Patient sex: F
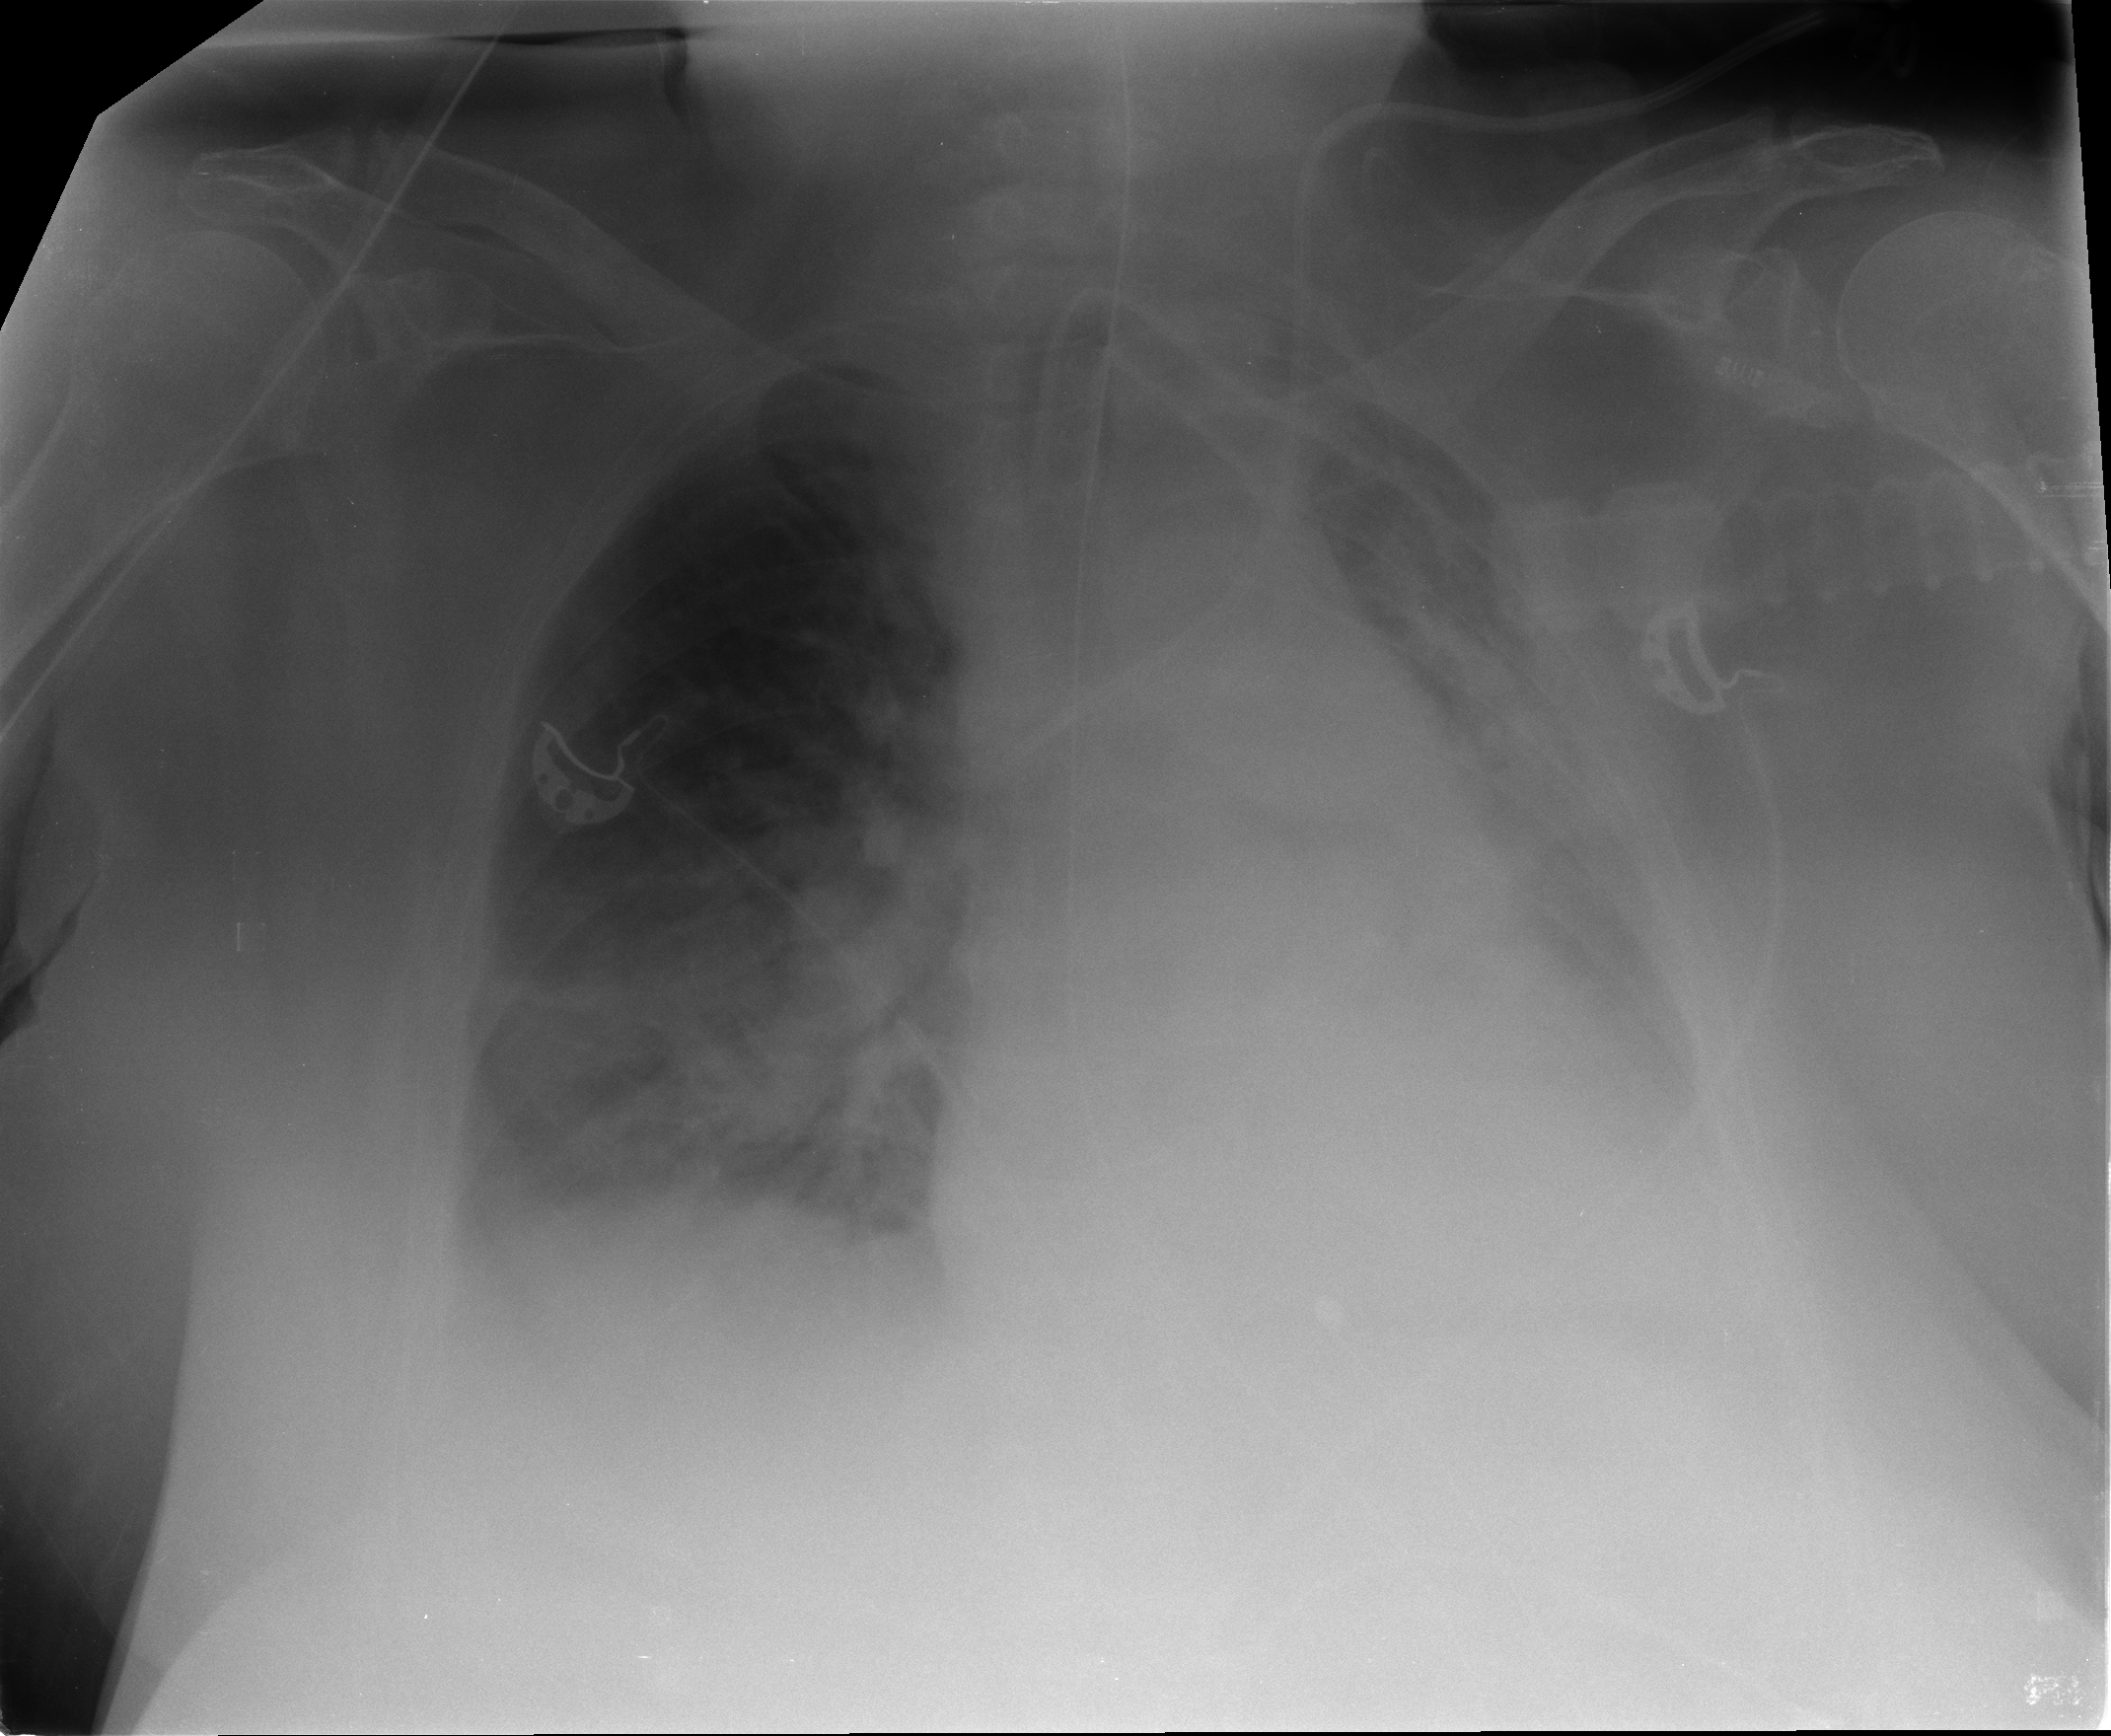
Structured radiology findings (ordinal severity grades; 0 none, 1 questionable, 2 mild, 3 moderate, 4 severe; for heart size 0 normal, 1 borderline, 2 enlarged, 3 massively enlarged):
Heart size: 1
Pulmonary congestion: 2
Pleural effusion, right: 2
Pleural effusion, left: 3
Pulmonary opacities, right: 2
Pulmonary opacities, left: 0
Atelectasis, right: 2
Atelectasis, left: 3